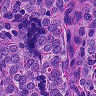
Metastatic tissue present: yes